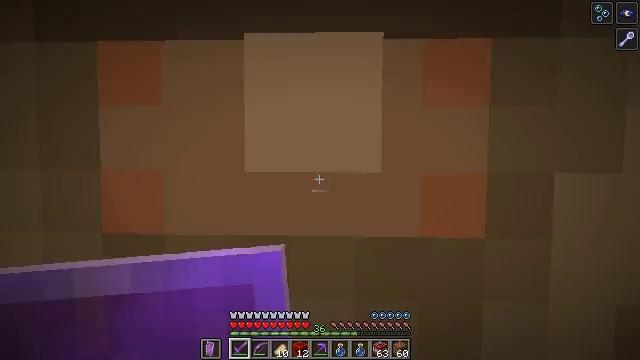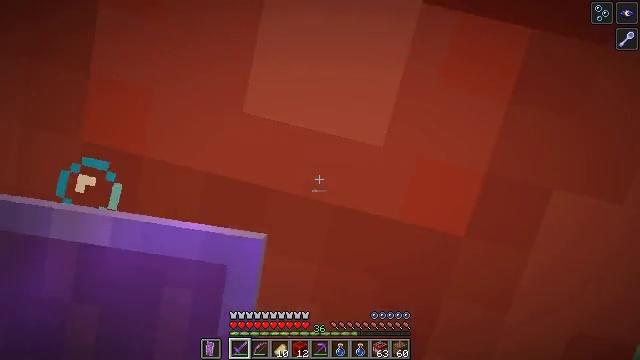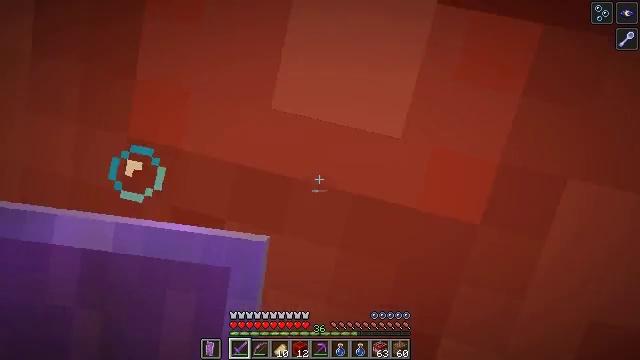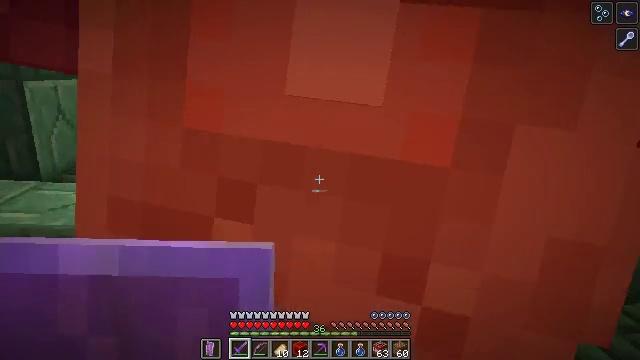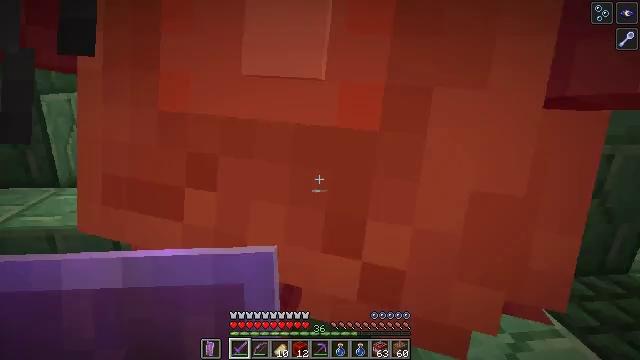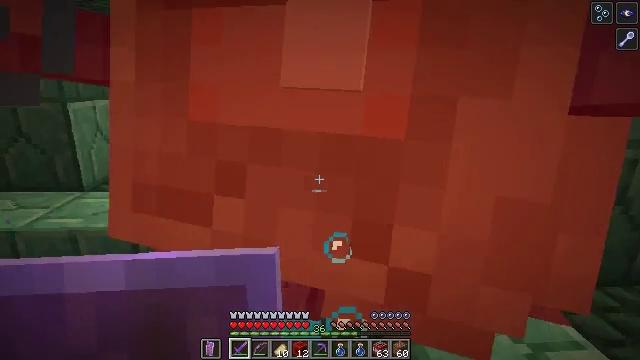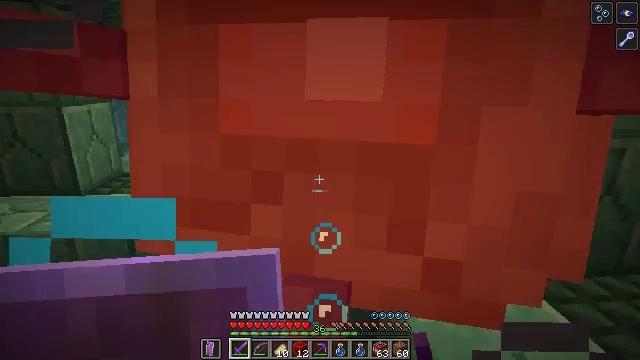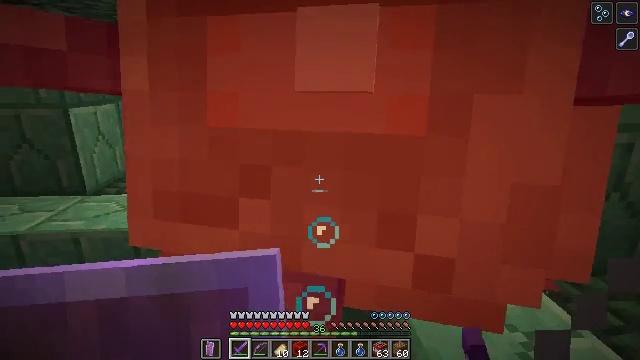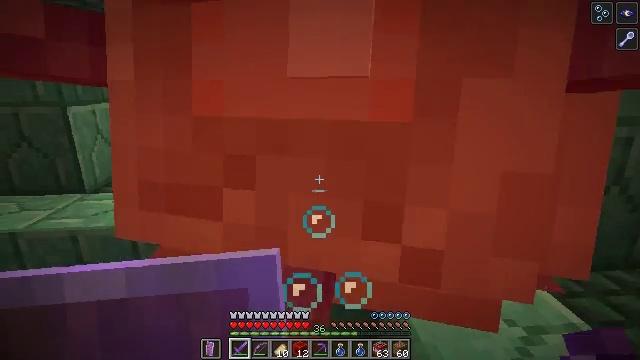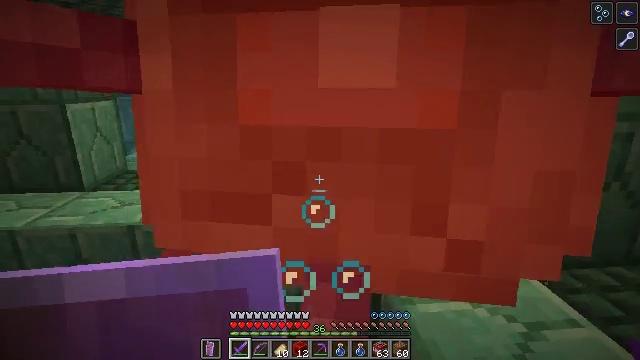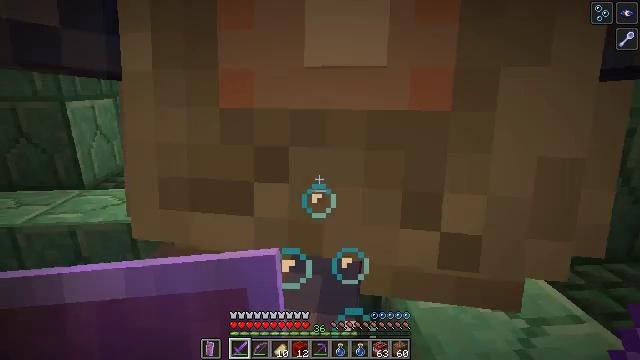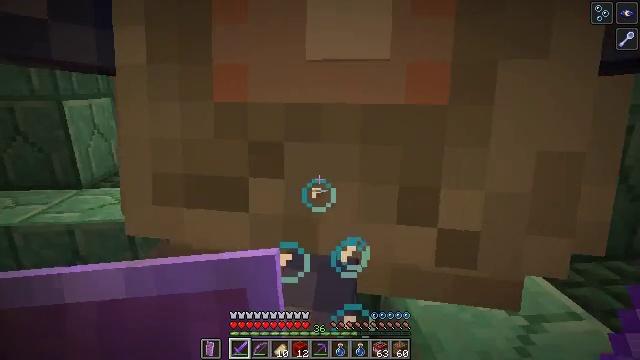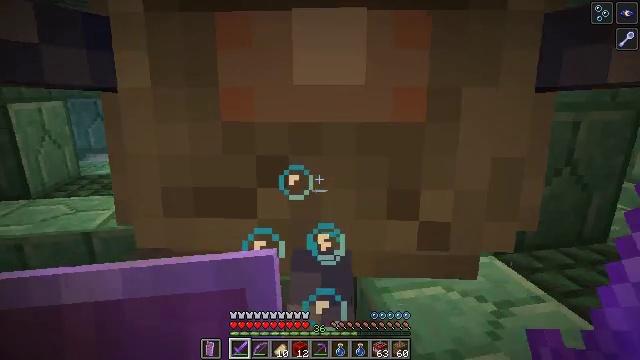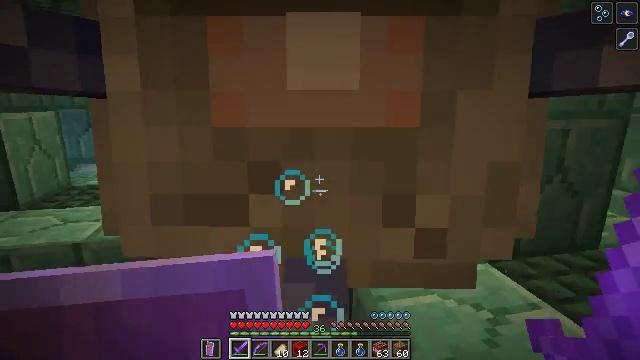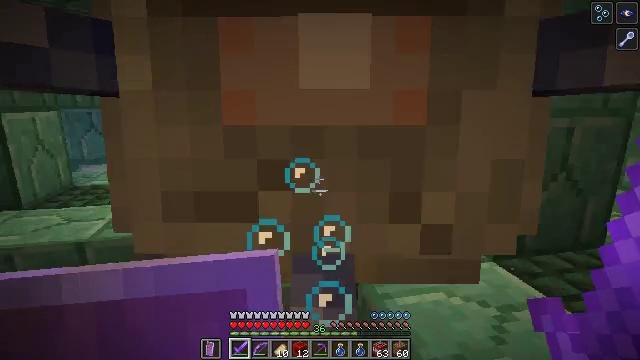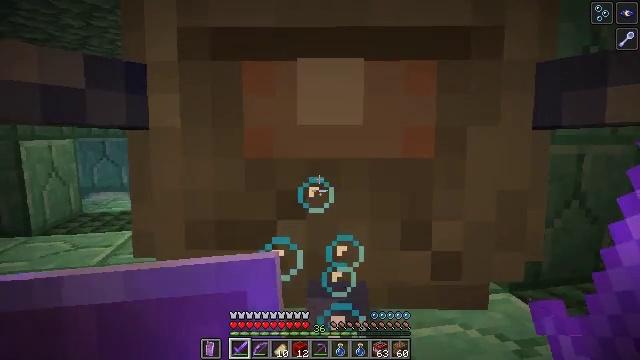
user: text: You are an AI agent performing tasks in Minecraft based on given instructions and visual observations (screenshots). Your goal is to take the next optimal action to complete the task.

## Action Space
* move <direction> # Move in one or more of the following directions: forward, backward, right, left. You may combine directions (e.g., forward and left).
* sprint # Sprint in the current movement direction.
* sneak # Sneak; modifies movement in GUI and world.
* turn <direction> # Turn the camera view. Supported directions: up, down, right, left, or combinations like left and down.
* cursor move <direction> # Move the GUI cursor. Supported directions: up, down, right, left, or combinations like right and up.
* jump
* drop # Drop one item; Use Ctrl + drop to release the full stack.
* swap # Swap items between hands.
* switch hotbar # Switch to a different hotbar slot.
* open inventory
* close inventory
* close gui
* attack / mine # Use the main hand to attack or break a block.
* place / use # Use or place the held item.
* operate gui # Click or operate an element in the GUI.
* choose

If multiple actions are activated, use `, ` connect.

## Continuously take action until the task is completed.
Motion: motion action
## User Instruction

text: Defeat the elder guardian.
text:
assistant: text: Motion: move back and move right, turn left and down
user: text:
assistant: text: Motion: move back and move right, turn left
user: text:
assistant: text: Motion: move back and move right, turn left
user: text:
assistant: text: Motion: move back and move right, turn left
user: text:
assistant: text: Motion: move back and move right, turn left and up
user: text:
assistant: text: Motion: move back
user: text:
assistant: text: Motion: move back, turn left
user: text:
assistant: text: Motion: move back
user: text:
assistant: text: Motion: move back
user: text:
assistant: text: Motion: move back
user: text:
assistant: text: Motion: move back
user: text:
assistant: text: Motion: move back, turn right and up
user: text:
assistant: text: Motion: move back, turn right and up
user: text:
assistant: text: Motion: move back
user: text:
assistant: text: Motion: move back, turn left and up
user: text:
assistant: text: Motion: turn up, attack / mine
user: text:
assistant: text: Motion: move right, attack / mine
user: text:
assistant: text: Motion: move back and move right, attack / mine
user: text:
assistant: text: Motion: move back and move right, attack / mine
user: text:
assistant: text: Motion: move back and move right, attack / mine
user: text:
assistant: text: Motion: no_op